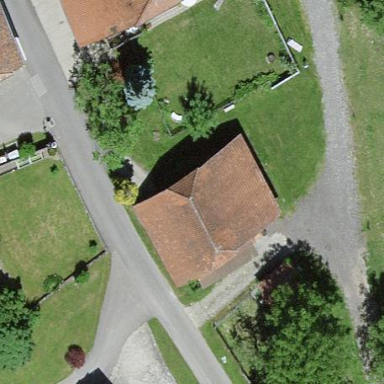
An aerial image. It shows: Rural barn.